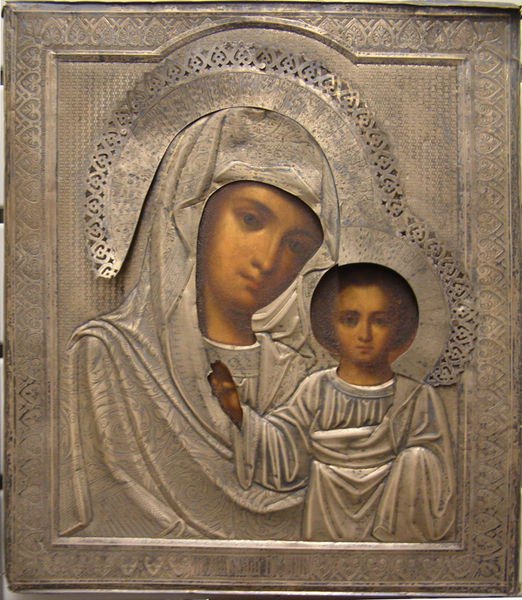
Titel: Icon with Mother of God, Icon with Mother of God
Standort: Amherst (Massachusetts, USA)
Institution: Mead Art Museum, Amherst College
Schlagwörter: gemälde, gott, hand, umhang, braun, finger, frau, kleid, mund, nase, blick, gesichter, augen, falten, gesicht, rahmen, silber, bild, gewand, gold, mantel, kind, relief, russland, crown, folds, oil, religious, robes, women, face, lace, nose, painting, portrait, robe, kopftuch, ornamente, verzierung, pattern, two, metall, brown, bronze, junge, stich, gravur, heiligenschein, sad, silver, christus, jesus, heaven, man, stone, segen, child, eyes, metal, heilig, maria, madonna, frame, ornament, fabric, mother, mouth, verzierungen, faces, ikone, sculpture, virgin, portraits, drapery, cape, neck, jesuskind, art, gothic, religion, heiligenscheine, segensgestus, fingers, god, christ, lips, baby, osteuropa, muttergottes, christuskind, graviert, christian, mary, jesusknabe, christianity, cut, saints, blessing, gesture, biblical, new testament, embossing, halo, icon, holy, catholic, portait, limestone, madonna and child, madona, bless, fold, embossed, tin, engrave, madonnamaria, mother mary, mothe, bliss, smbossed, hammered, godly, multi media, media, benediction, hearts